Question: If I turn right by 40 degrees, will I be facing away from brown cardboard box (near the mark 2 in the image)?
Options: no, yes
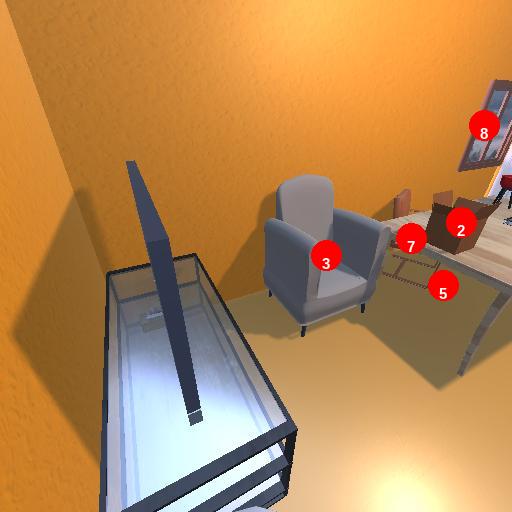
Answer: no